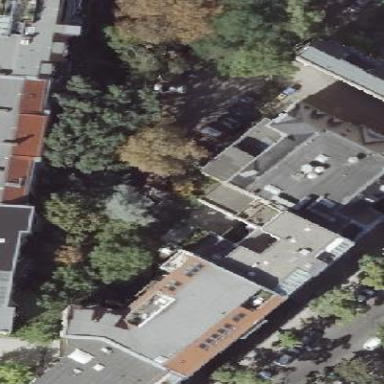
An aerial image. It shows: Residential building with hipped roof.